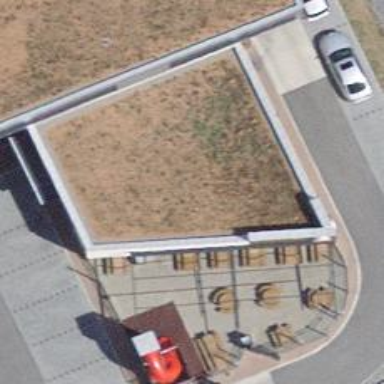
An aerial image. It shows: Fast food establishment.